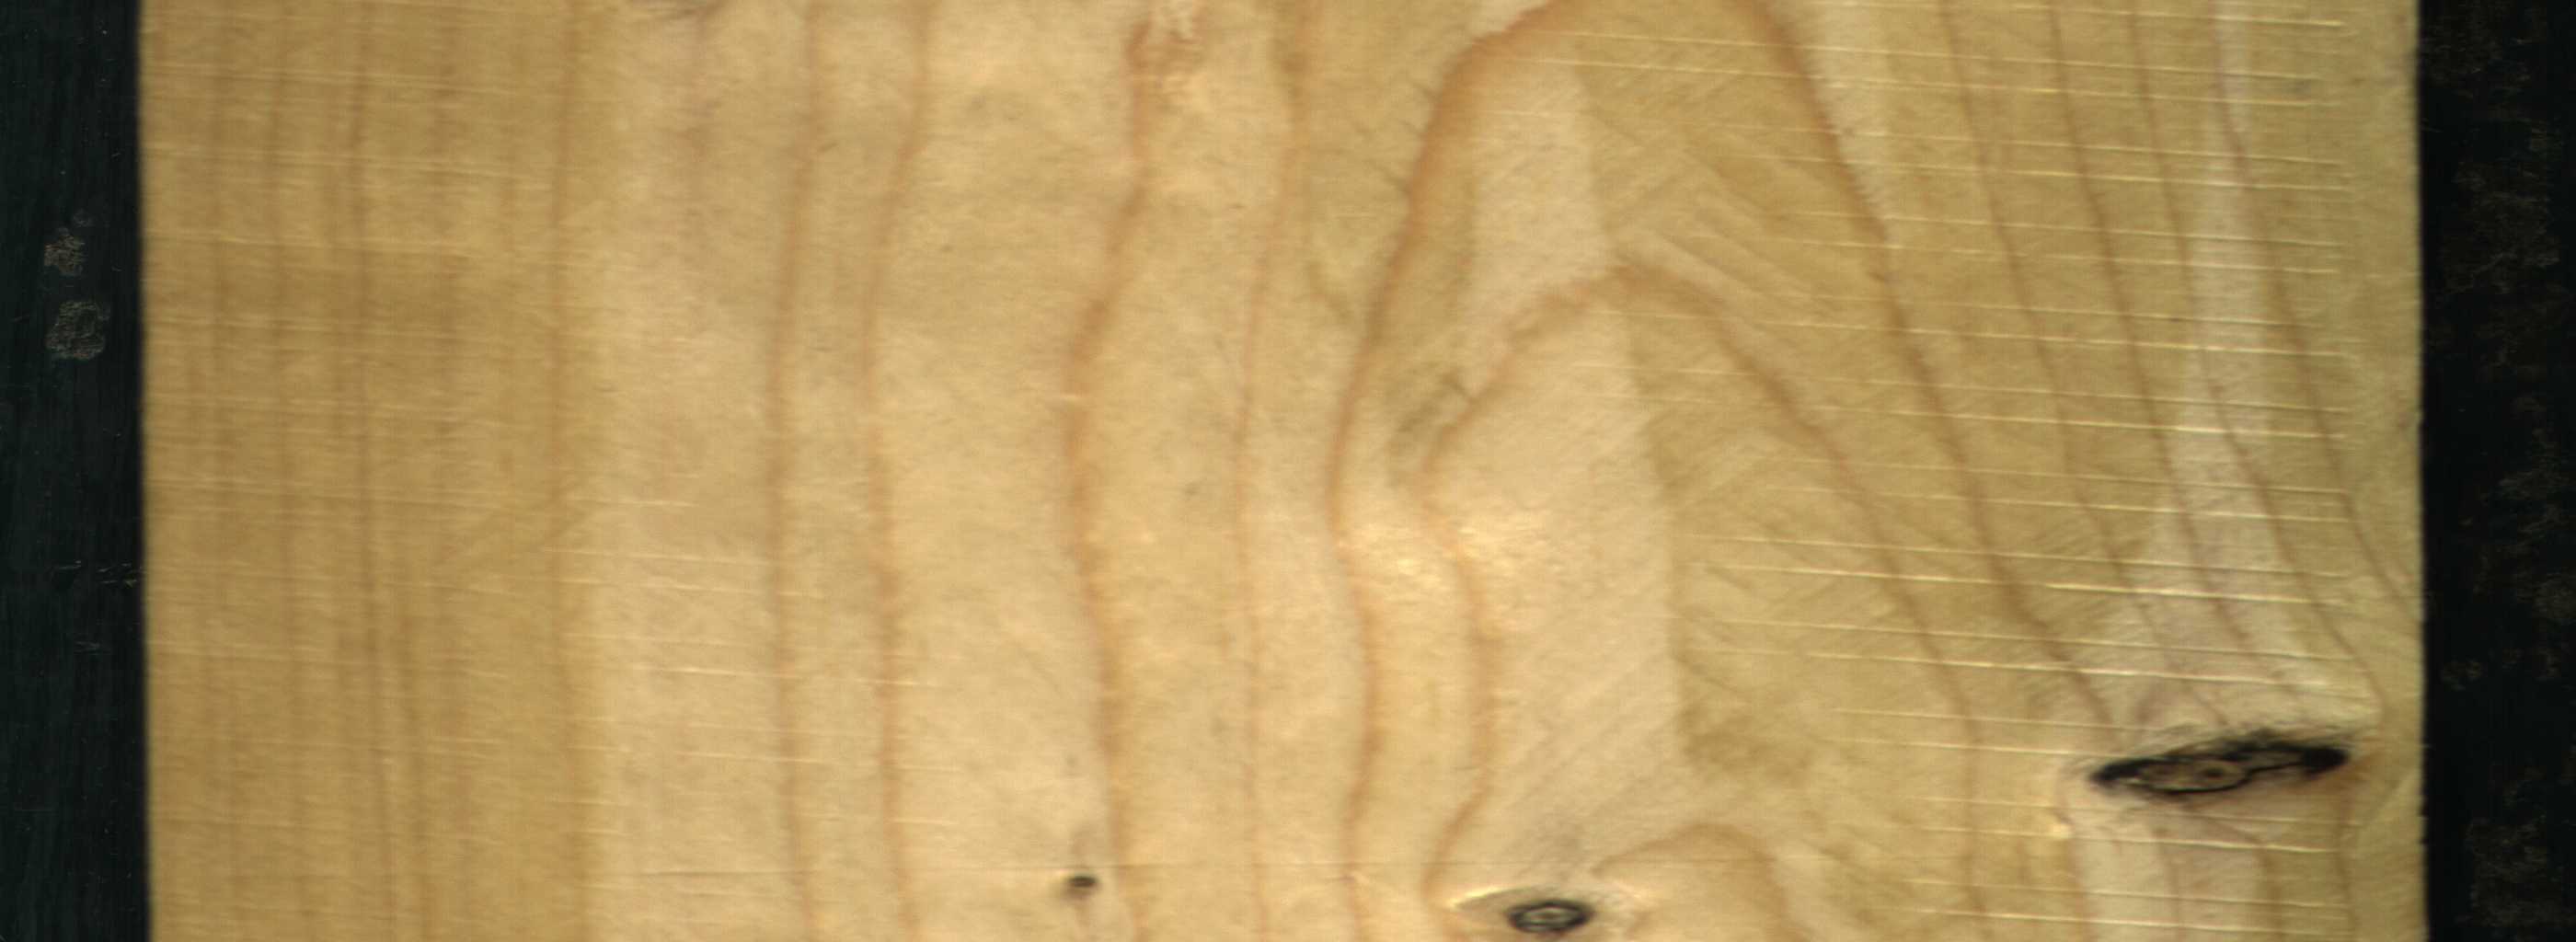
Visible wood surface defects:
Dead_Knot
Dead_Knot
Live_Knot